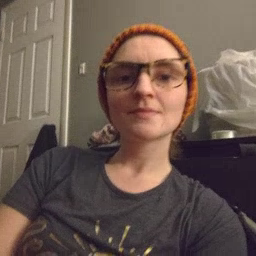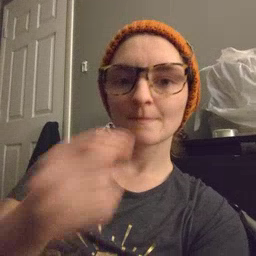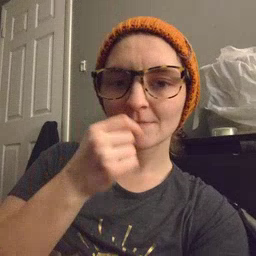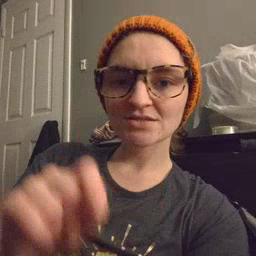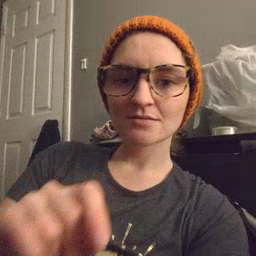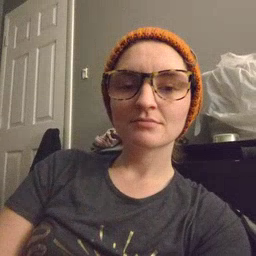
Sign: pencil